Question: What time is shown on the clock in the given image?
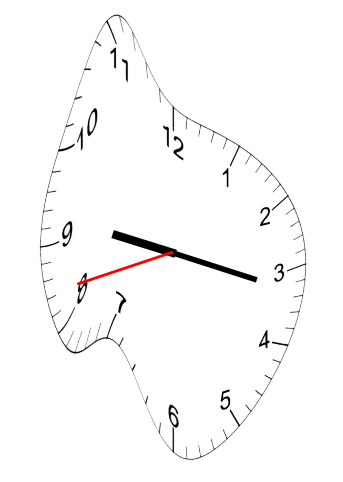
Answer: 09:16:42